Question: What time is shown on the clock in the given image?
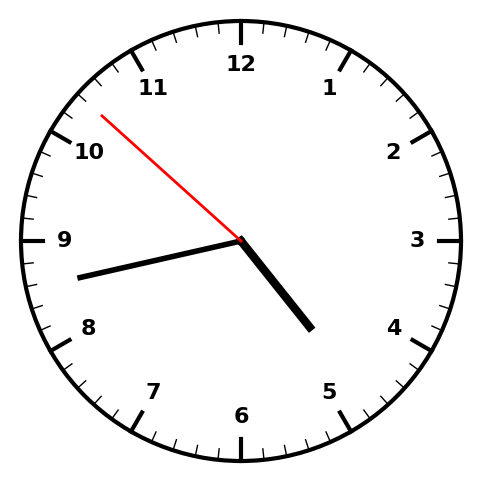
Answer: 04:42:52